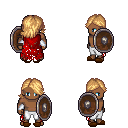
a pixel art fantasy rpg character, male body template, human, dark skin, red tattered cape, white pants, light blonde swoop hairstyle, white cloth bracers, brown slippers, shield, four views (front, back, left, right), 2x2 character sprite sheet, small pixel art, hard edges, no anti-aliasing